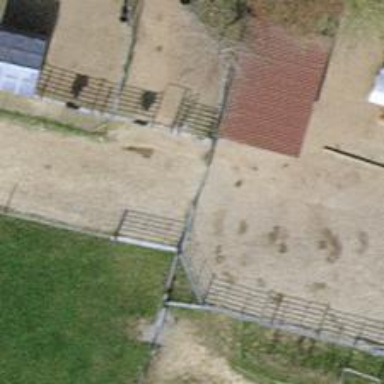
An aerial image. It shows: Gate.